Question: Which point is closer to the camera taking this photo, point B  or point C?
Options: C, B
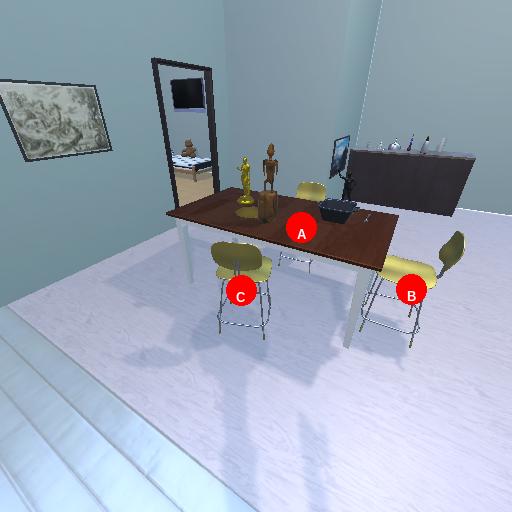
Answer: C